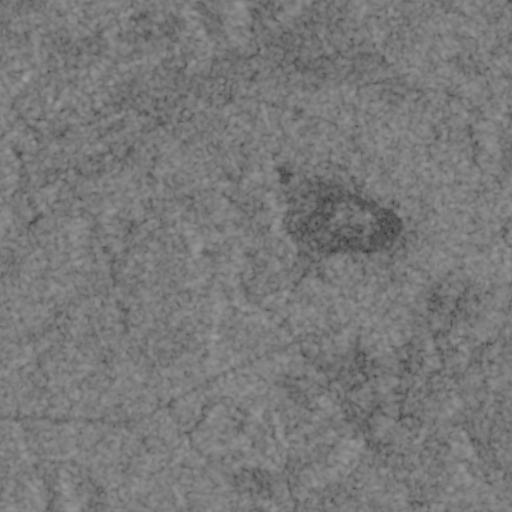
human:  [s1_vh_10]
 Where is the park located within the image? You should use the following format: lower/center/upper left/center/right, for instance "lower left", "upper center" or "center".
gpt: The park is located in the upper left of the image.
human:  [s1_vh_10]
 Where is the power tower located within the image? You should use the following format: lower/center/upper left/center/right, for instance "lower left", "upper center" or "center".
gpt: There is no power tower in the image.

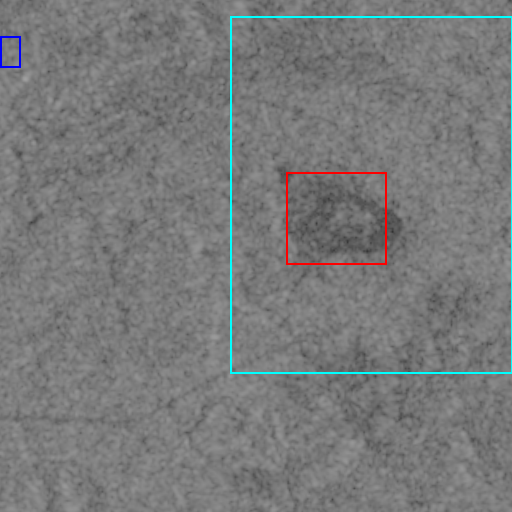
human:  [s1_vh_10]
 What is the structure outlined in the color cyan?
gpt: The structure outlined in cyan is a crop field.
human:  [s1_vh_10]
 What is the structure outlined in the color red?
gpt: The structure outlined in red is a landfill.
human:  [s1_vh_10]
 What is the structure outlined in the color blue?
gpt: The structure outlined in blue is a park.
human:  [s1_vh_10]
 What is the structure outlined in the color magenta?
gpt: There is no magenta outline.